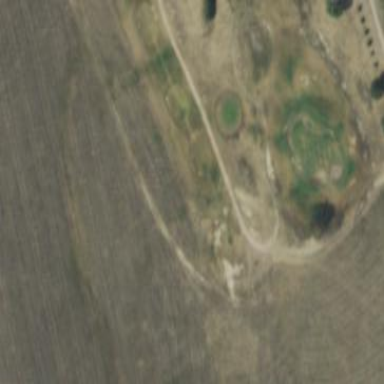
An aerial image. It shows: Golf tee.